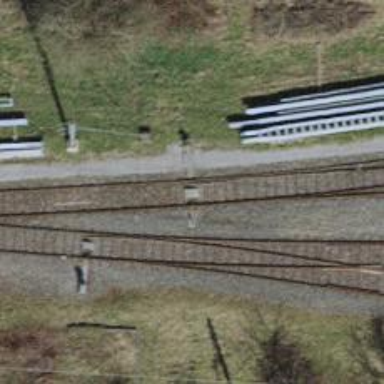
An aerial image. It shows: Railway switch.